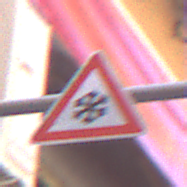
Verkehrszeichen: SchneeOderEisglaette
Umgebung: Outdoor, Urban
Tageszeit: MorningAfternoon
Wetter: Clear
Licht: Natural
Jahreszeit: NotSpecified
Kontrast: LowContrast